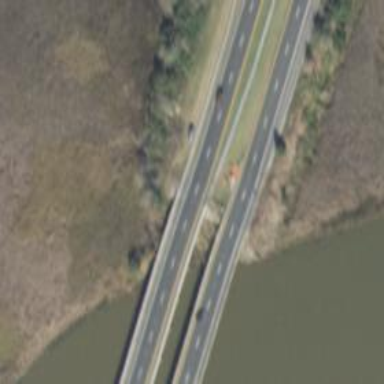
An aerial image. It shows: Primary highway on asphalt bridge.